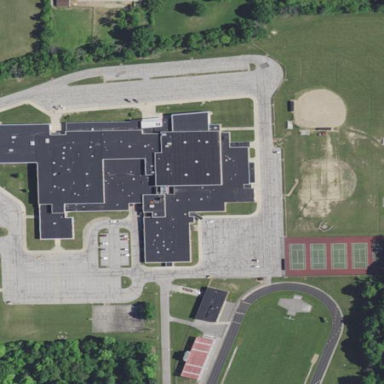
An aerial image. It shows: School building.